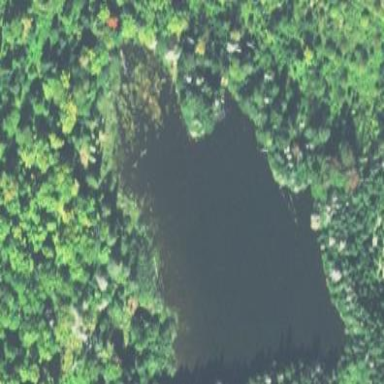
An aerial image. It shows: Serene lake.